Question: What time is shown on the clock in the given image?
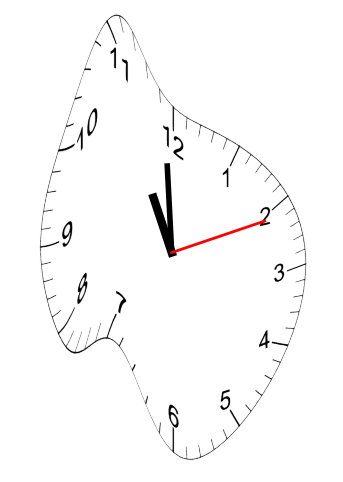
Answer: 10:59:11